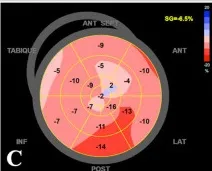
Transthoracic echocardiogram. (D) Two-chamber view showing a regional deformation pattern with a markedly decreased myocardial deformation in apical segments (green and purple curves) in comparison to basal segments (red and yellow curves).
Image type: chart (chart)